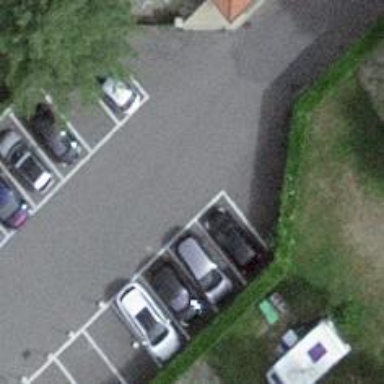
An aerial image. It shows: Parallel parking lane on residential road with asphalt surface.